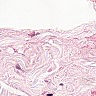
Metastatic tissue present: no